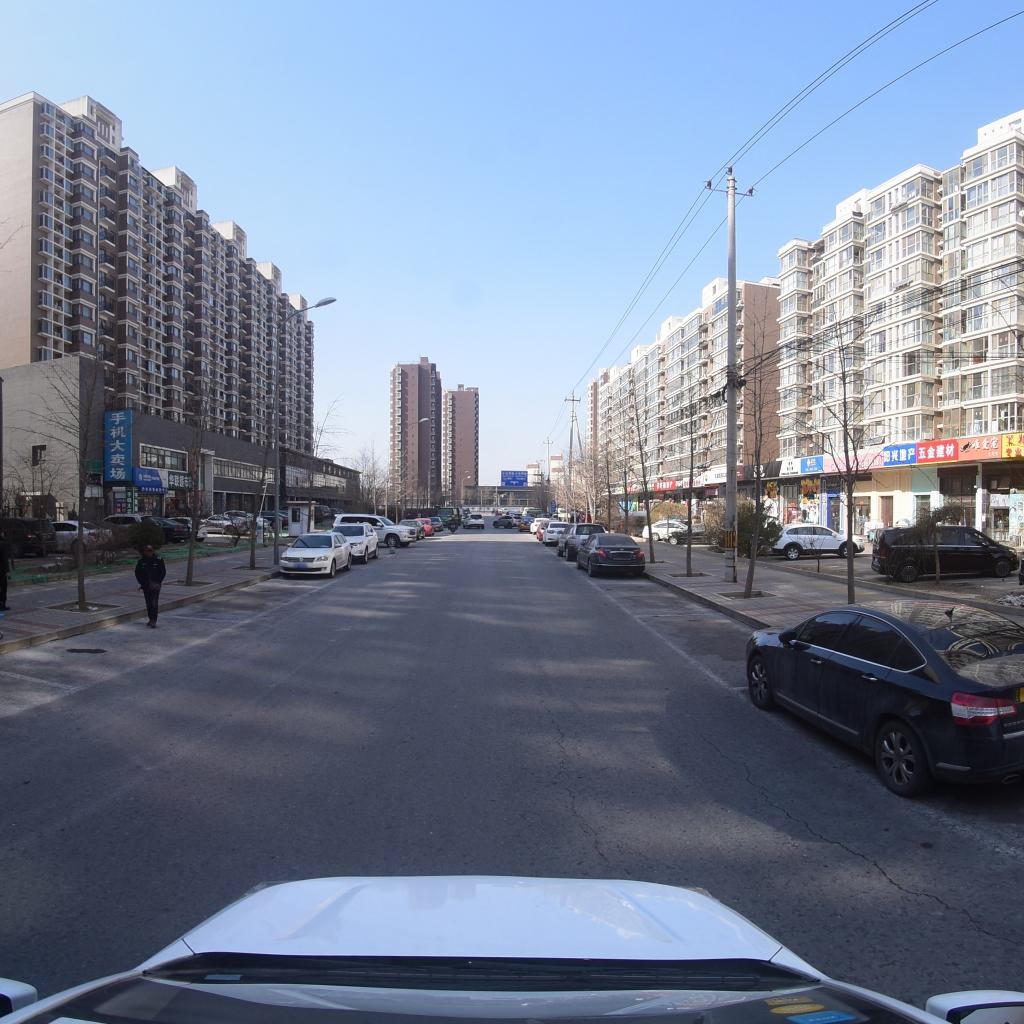
Region: Fengtai
Road damage annotations: longitudinal crack, longitudinal crack